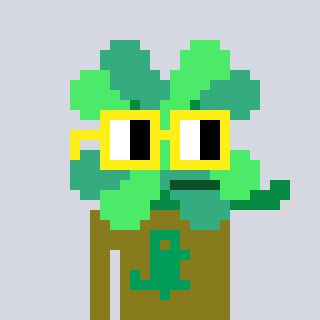
a pixel art character with square yellow glasses, a clover-shaped head and a gunk-colored body on a cool background